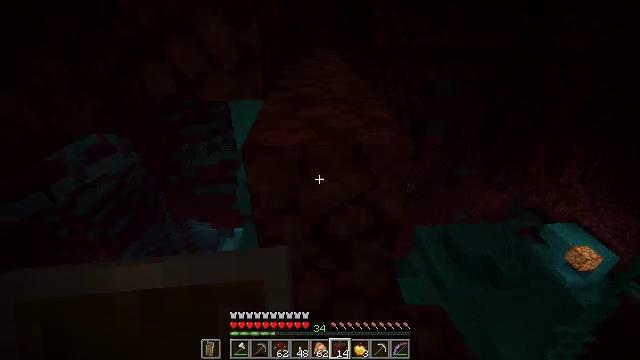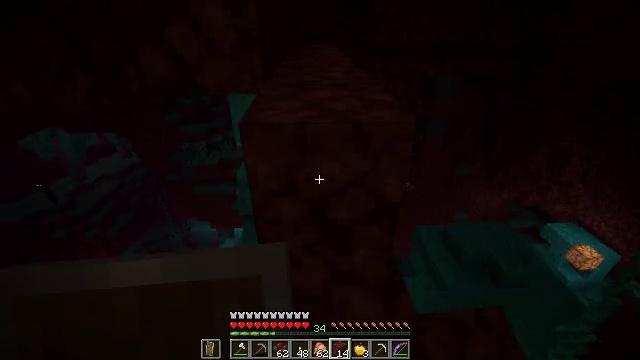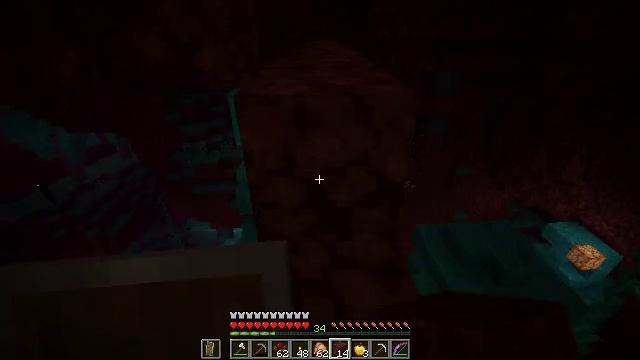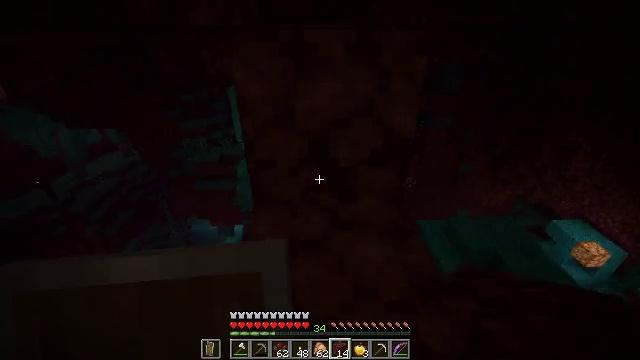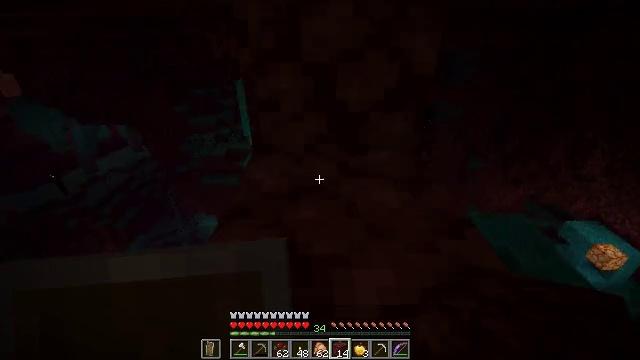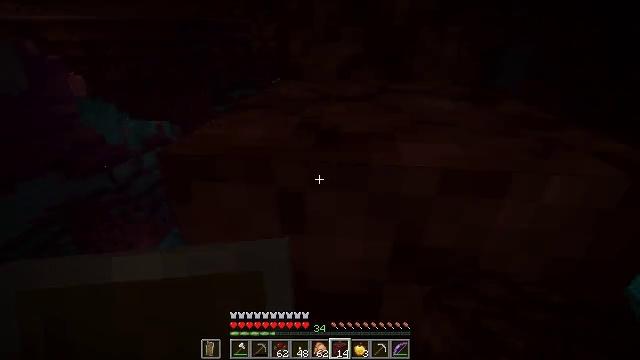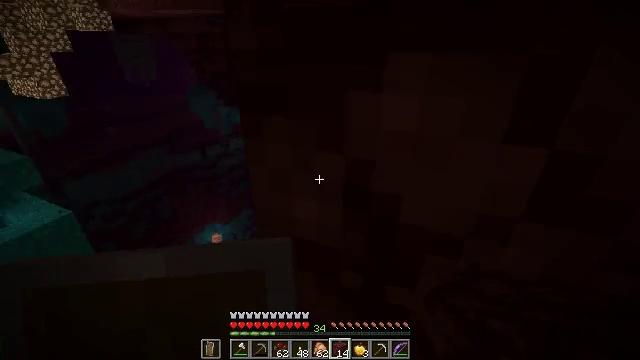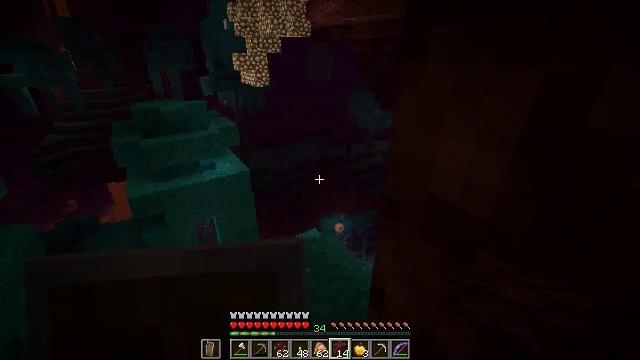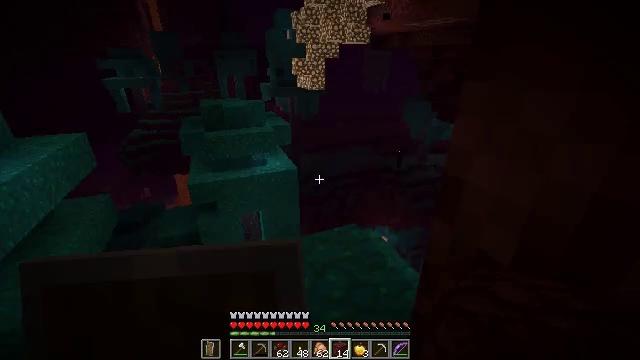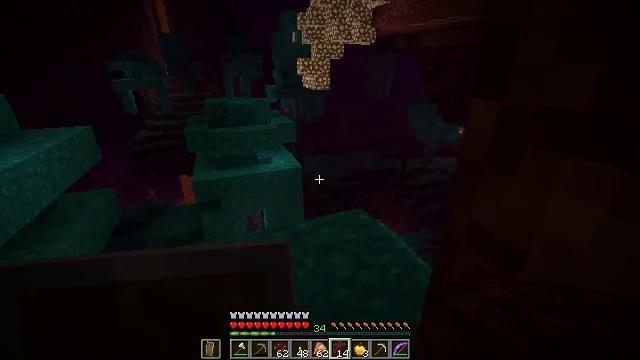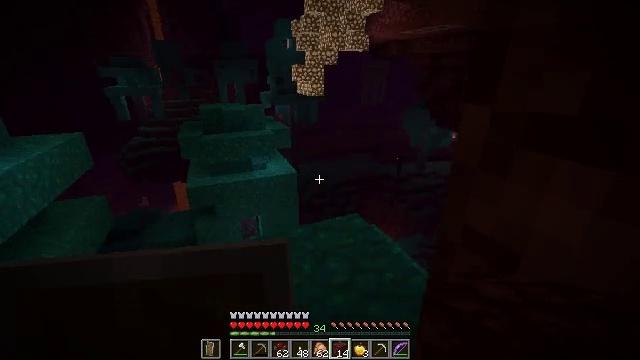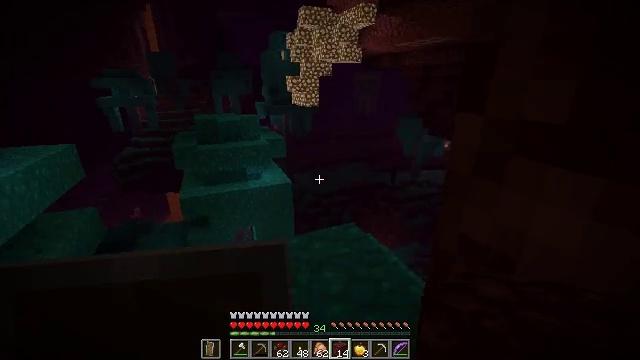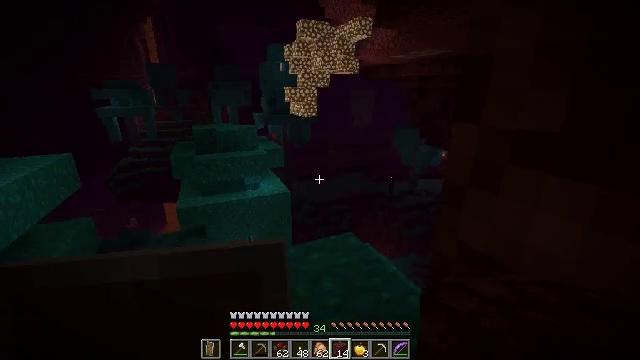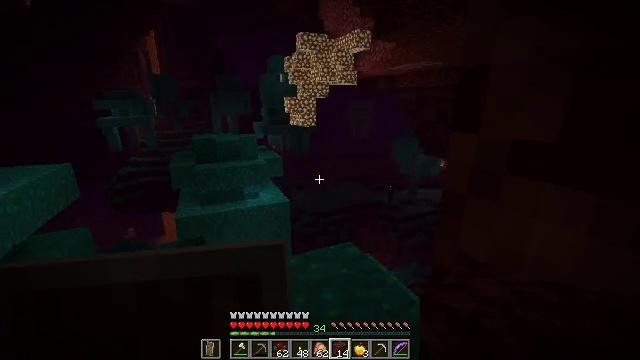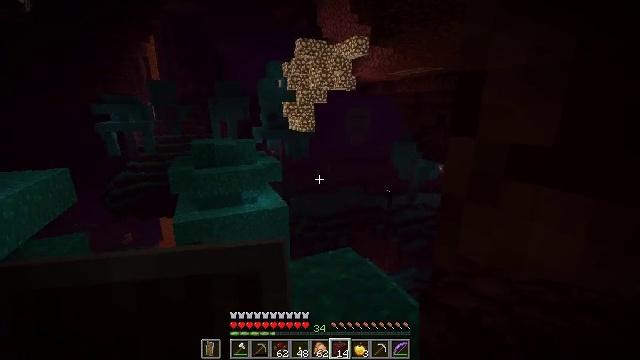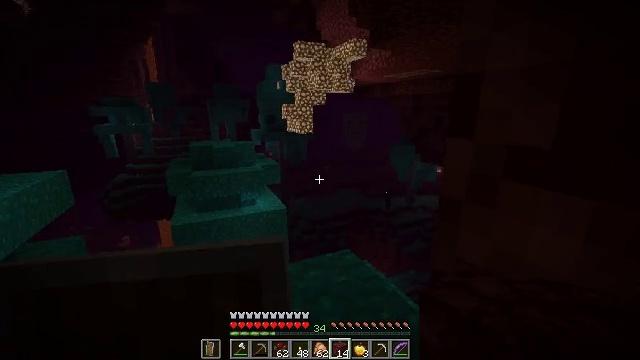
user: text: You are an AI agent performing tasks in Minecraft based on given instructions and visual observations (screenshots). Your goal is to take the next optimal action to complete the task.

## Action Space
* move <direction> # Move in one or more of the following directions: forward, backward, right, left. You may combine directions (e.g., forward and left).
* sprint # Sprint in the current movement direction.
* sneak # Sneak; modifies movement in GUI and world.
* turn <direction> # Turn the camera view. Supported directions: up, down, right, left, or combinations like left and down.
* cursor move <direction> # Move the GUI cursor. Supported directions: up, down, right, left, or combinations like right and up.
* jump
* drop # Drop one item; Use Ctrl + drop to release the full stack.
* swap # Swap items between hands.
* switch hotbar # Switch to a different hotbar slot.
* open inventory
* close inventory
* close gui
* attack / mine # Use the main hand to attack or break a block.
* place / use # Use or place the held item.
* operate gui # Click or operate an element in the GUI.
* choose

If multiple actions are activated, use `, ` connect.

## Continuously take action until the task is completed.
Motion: motion action
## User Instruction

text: Gather warped wart block from the Nether.
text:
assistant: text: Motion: no_op
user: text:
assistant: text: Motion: no_op
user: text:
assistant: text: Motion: no_op
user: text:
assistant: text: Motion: turn left
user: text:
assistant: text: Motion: turn left and up
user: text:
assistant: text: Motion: turn left
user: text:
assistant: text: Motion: turn left and up
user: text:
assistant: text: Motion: turn left and up
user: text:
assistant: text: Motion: turn left
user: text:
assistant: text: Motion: turn right and up
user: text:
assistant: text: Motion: turn right and up
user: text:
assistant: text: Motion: turn up
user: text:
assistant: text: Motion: turn up
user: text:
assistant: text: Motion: turn up
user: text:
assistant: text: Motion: no_op
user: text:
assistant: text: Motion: no_op
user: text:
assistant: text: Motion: no_op
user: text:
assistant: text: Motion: no_op
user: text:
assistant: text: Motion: no_op
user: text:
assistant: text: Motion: no_op
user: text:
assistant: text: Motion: no_op
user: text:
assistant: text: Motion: no_op
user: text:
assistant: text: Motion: no_op
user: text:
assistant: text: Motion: no_op
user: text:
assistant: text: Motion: no_op
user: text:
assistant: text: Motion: no_op
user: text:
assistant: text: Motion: no_op
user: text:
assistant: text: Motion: no_op
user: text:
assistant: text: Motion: no_op
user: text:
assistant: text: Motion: no_op